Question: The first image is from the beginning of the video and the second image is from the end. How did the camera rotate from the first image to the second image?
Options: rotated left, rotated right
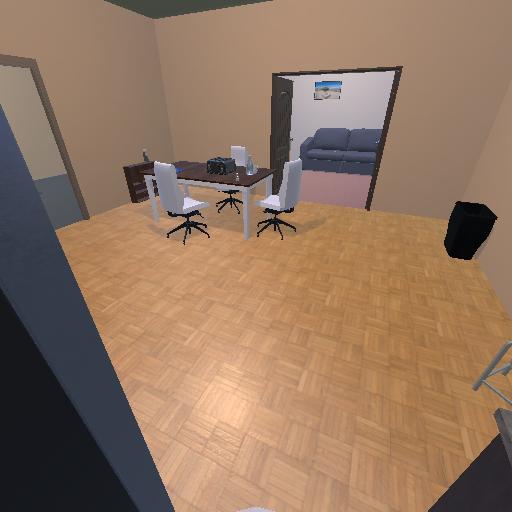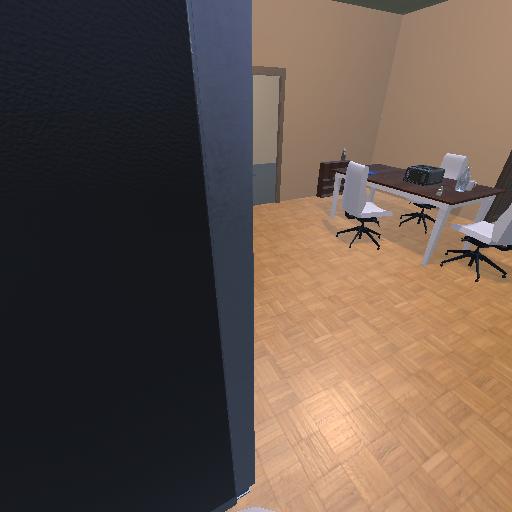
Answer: rotated left